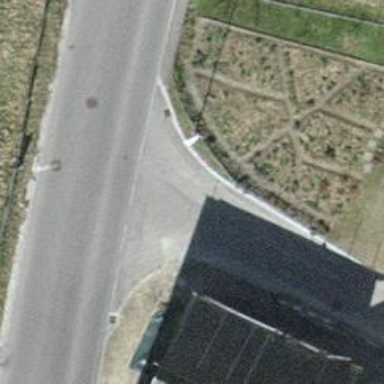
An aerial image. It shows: Hedge barrier.